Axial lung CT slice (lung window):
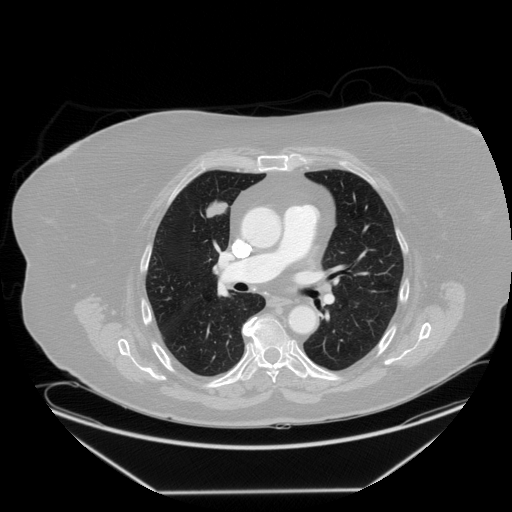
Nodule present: yes
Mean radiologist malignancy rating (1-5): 3.667